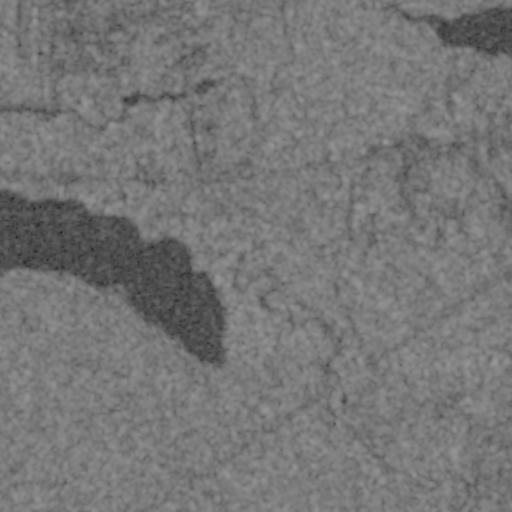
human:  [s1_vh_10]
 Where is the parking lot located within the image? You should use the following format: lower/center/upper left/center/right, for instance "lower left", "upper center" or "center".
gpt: The parking lot is located in the upper right of the image.
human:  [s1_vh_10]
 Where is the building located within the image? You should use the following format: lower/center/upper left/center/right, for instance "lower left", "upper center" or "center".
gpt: There is no building in the image.

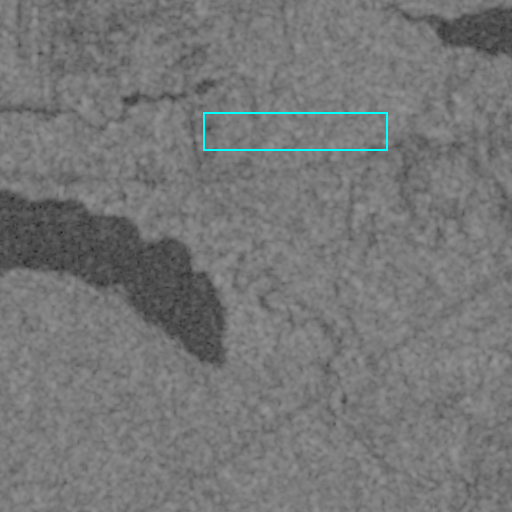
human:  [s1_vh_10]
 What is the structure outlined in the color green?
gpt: There is no green outline.
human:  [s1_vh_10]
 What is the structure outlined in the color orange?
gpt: There is no structure outlined in orange.